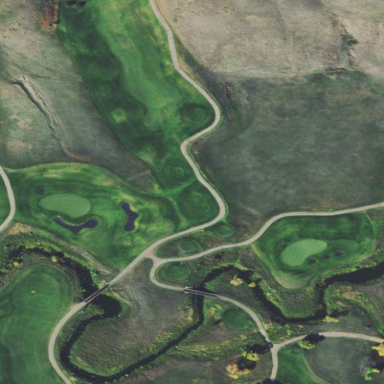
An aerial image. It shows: Area with grass used as rough in golf course.